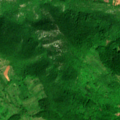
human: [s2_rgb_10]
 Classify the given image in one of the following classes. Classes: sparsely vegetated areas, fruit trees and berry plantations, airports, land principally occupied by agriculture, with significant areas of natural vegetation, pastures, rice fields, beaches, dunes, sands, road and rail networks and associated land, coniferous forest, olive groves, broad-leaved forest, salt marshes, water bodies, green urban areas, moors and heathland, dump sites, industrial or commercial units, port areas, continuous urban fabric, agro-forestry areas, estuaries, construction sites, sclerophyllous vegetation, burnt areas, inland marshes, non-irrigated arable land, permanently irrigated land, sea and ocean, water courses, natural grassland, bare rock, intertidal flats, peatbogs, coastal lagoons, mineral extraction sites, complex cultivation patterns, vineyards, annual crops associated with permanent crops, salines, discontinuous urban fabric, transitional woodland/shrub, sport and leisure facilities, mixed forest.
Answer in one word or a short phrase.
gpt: land principally occupied by agriculture, with significant areas of natural vegetation, broad-leaved forest, transitional woodland/shrub